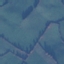
Land use / land cover: Pasture